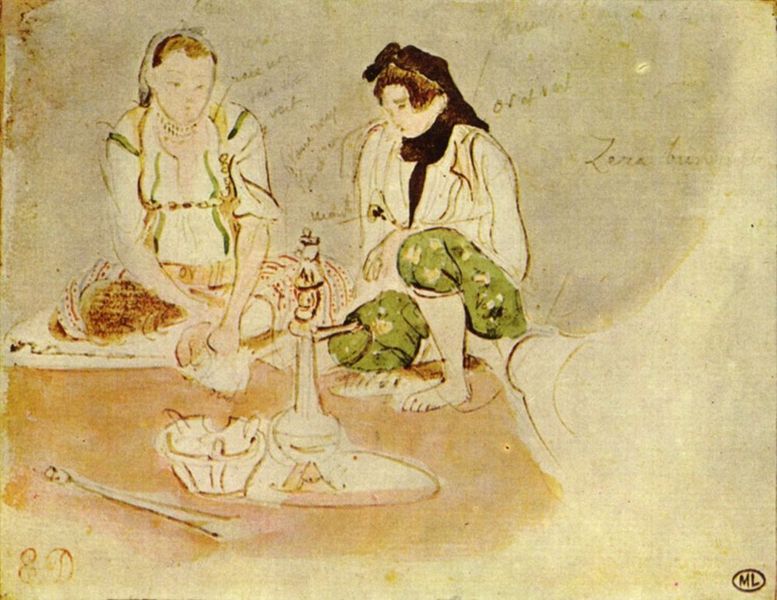
Titel: Frauen von Algier /Studie)
Künstler: Eugène Delacroix
Standort: Paris
Institution: Musée du Louvre
Schlagwörter: dunkel, mann, wasser, aquarell, frauen, gelb, grün, menschen, mädchen, ocker, sitzen, braun, damen, frau, hell, pastell, schwarz, skizze, weiss, zeichnung, blick, schleier, tuch, beige, haube, hose, arme, schale, schüssel, tablett, bild, signatur, erde, boden, sitzend, decke, rechts, bauern, kanne, kopfbedeckung, japan, schrift, papier, hocke, zwei, studie, russland, kette, grafik, graphik, wasserfarbe, pause, rast, kissen, essen, kopftuch, pfeife, korb, tee, japanisch, grun, foto, tusche, orient, links, hocken, asien, initialen, text, knien, asiatisch, entwurf, tracht, chinesisch, china, karaffe, harem, türkisch, frrau, leicht, kochen, pluderhose, samowar, kommentar, orientalismus, sitzkissen, türkei, ingres, delacroix, schneidersitz, shisha, wasserpfeife, tuschezeichnung, kniehose, auqarell, überlegen, oden, pumphose, orien, japaner, wasserpfeiffe, entwurff, samovar, fernöstlich, algier, shisa, am boden, ml, shischa, zera